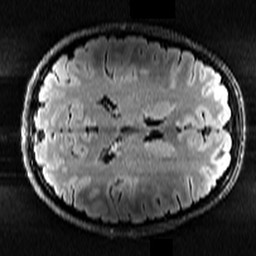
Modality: T2w
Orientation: axial
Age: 25
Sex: female
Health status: healthy
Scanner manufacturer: ge
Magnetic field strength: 3 T
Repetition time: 12 s
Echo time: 0.09548 s